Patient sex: M
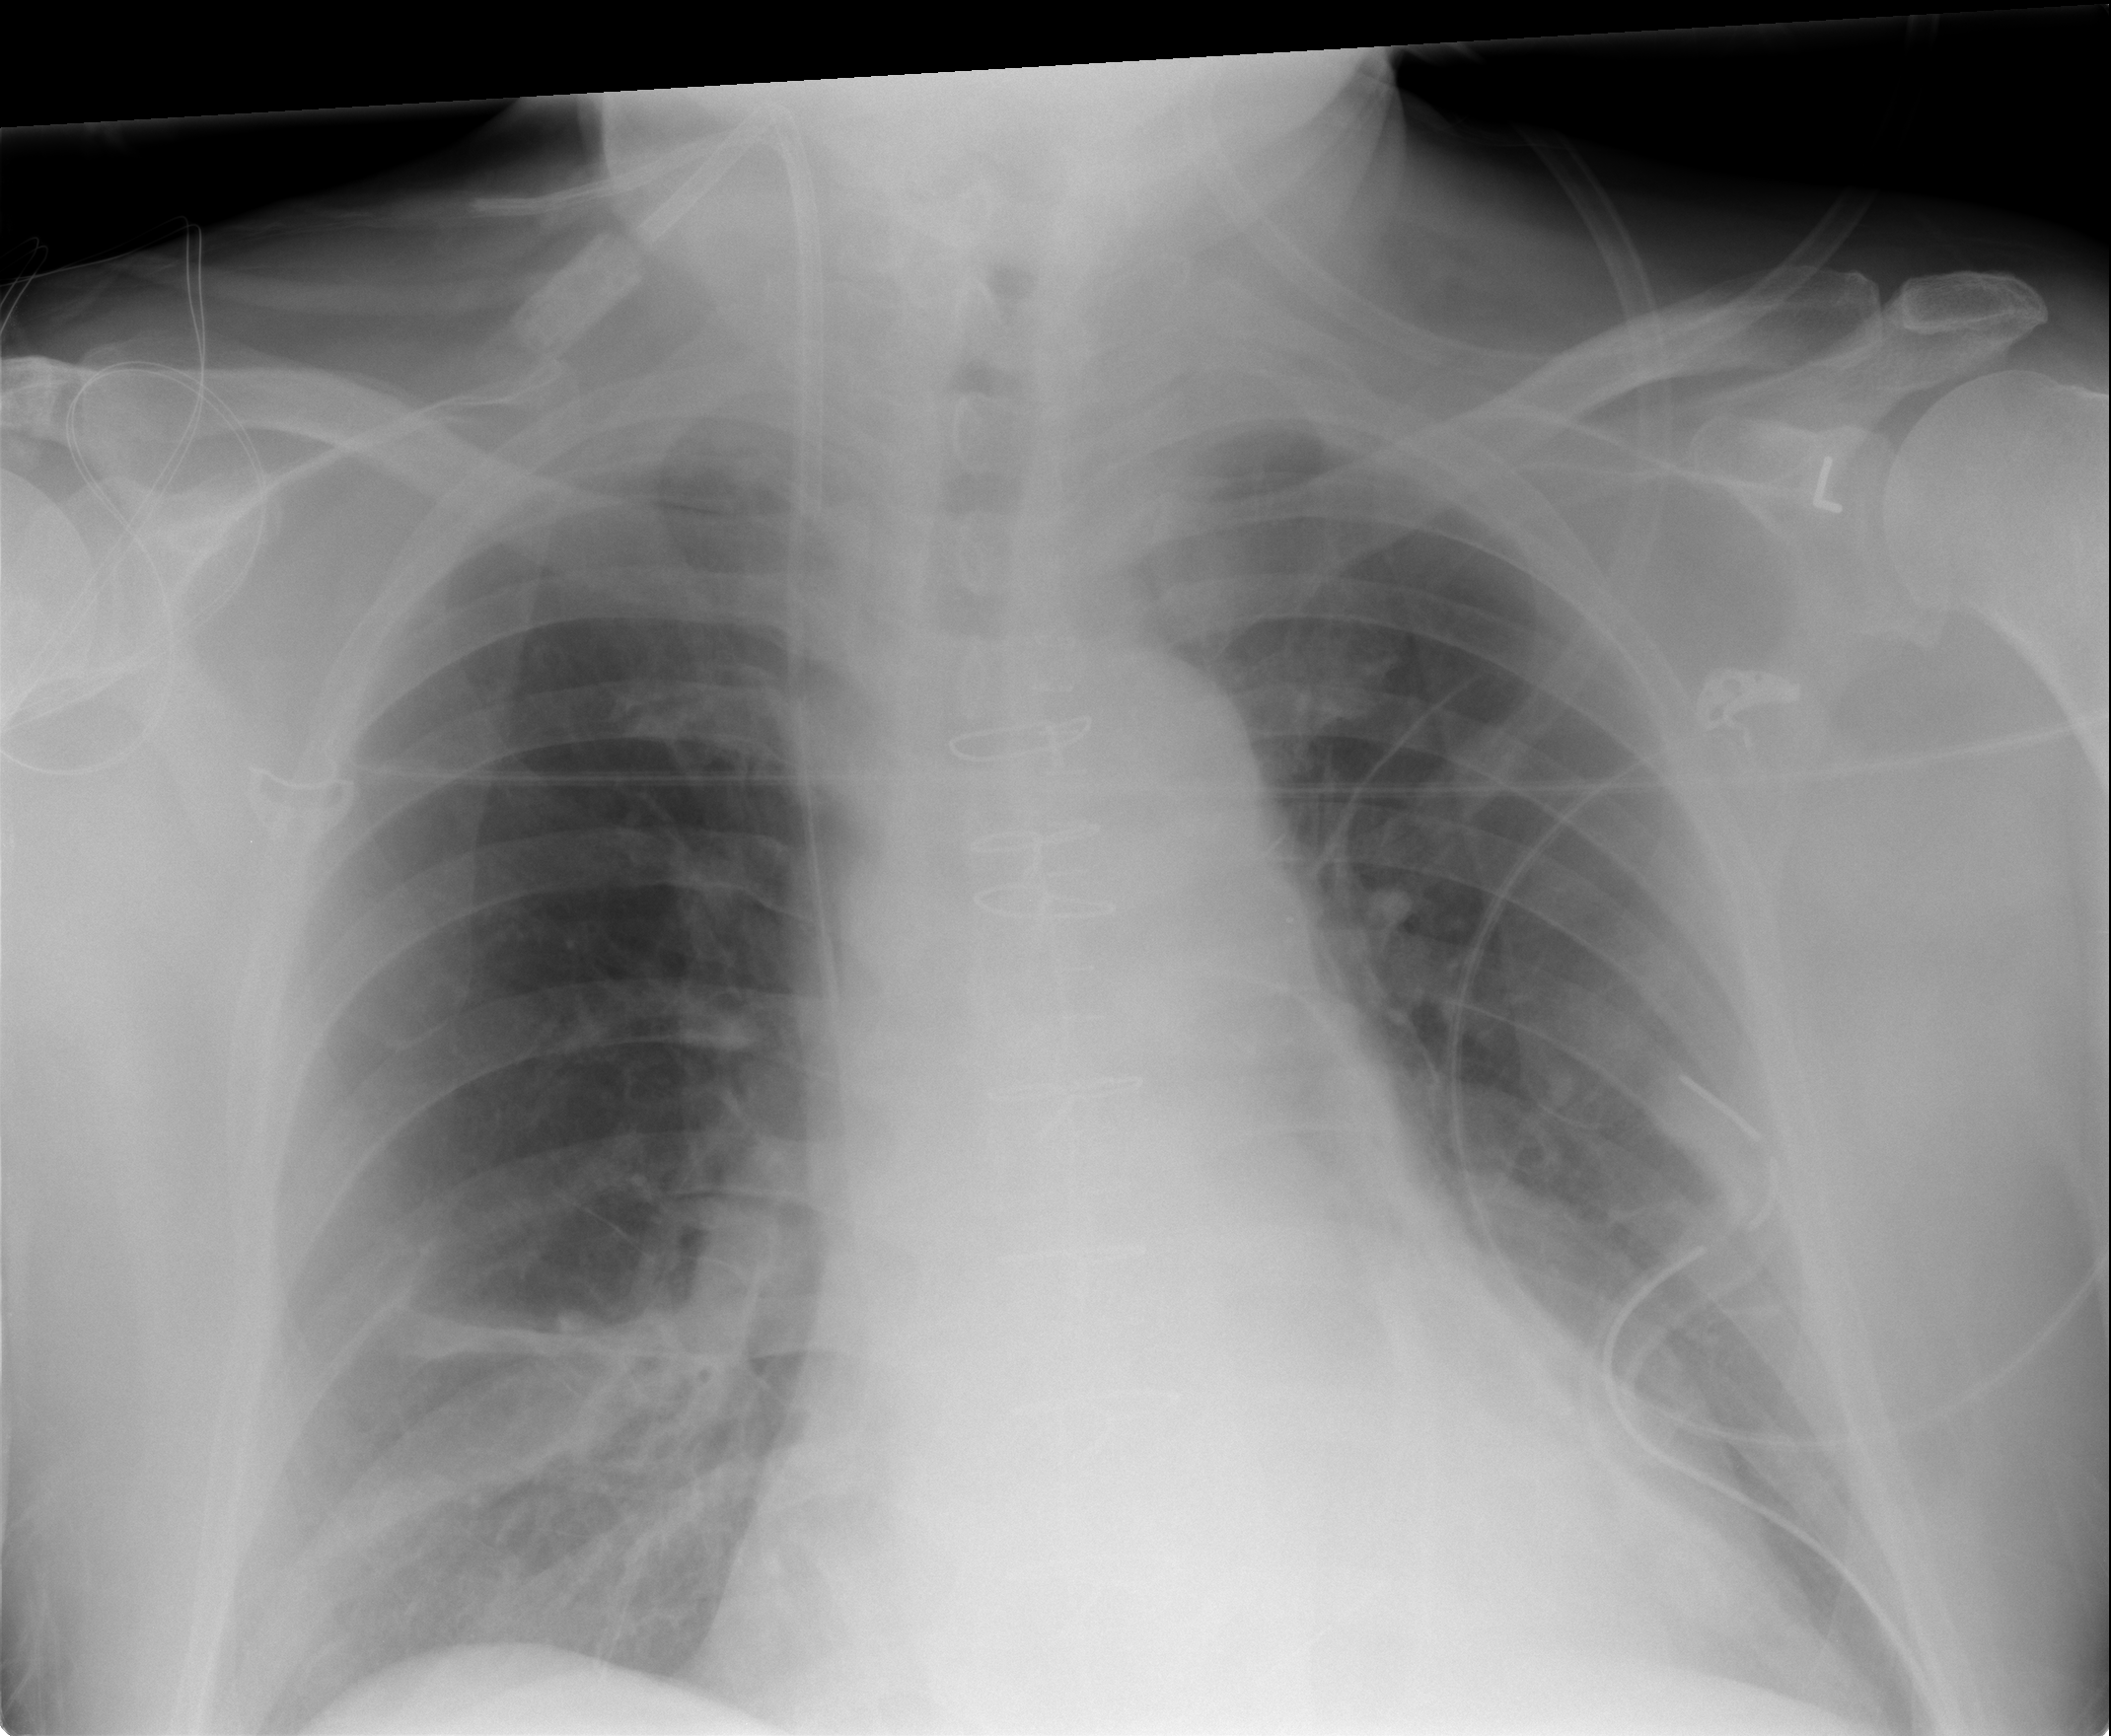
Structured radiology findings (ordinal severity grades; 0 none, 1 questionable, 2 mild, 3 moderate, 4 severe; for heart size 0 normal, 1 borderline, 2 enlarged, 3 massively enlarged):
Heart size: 2
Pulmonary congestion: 2
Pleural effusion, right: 0
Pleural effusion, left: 0
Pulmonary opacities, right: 0
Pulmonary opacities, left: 0
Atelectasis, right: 3
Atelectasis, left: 2